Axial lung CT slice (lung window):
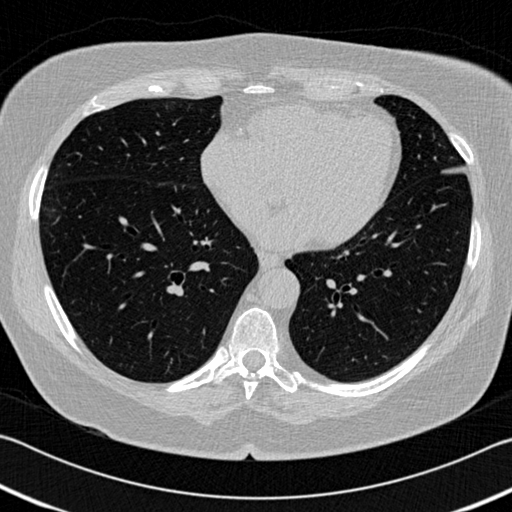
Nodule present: no